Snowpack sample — Buffalo Mountain, Silverthorne, Colorado, USA (1/25/25, 10:11 AM MST)
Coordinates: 39.6222, -106.1139
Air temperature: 22 °F
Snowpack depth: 110 cm
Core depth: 10 cm
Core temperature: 46.4 °F
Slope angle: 12°, slope face: 102°
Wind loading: high
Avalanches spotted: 0
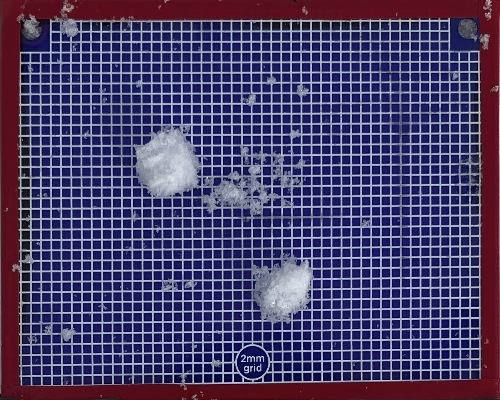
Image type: profile
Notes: No avalanches nearby, collected on the outskirts of a fire break 15 meters from the treeline, on way to Buffalo and Red Mountain